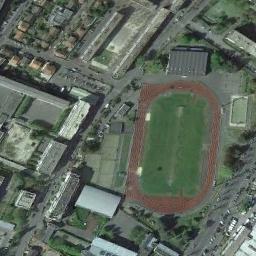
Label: ground_track_field